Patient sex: F
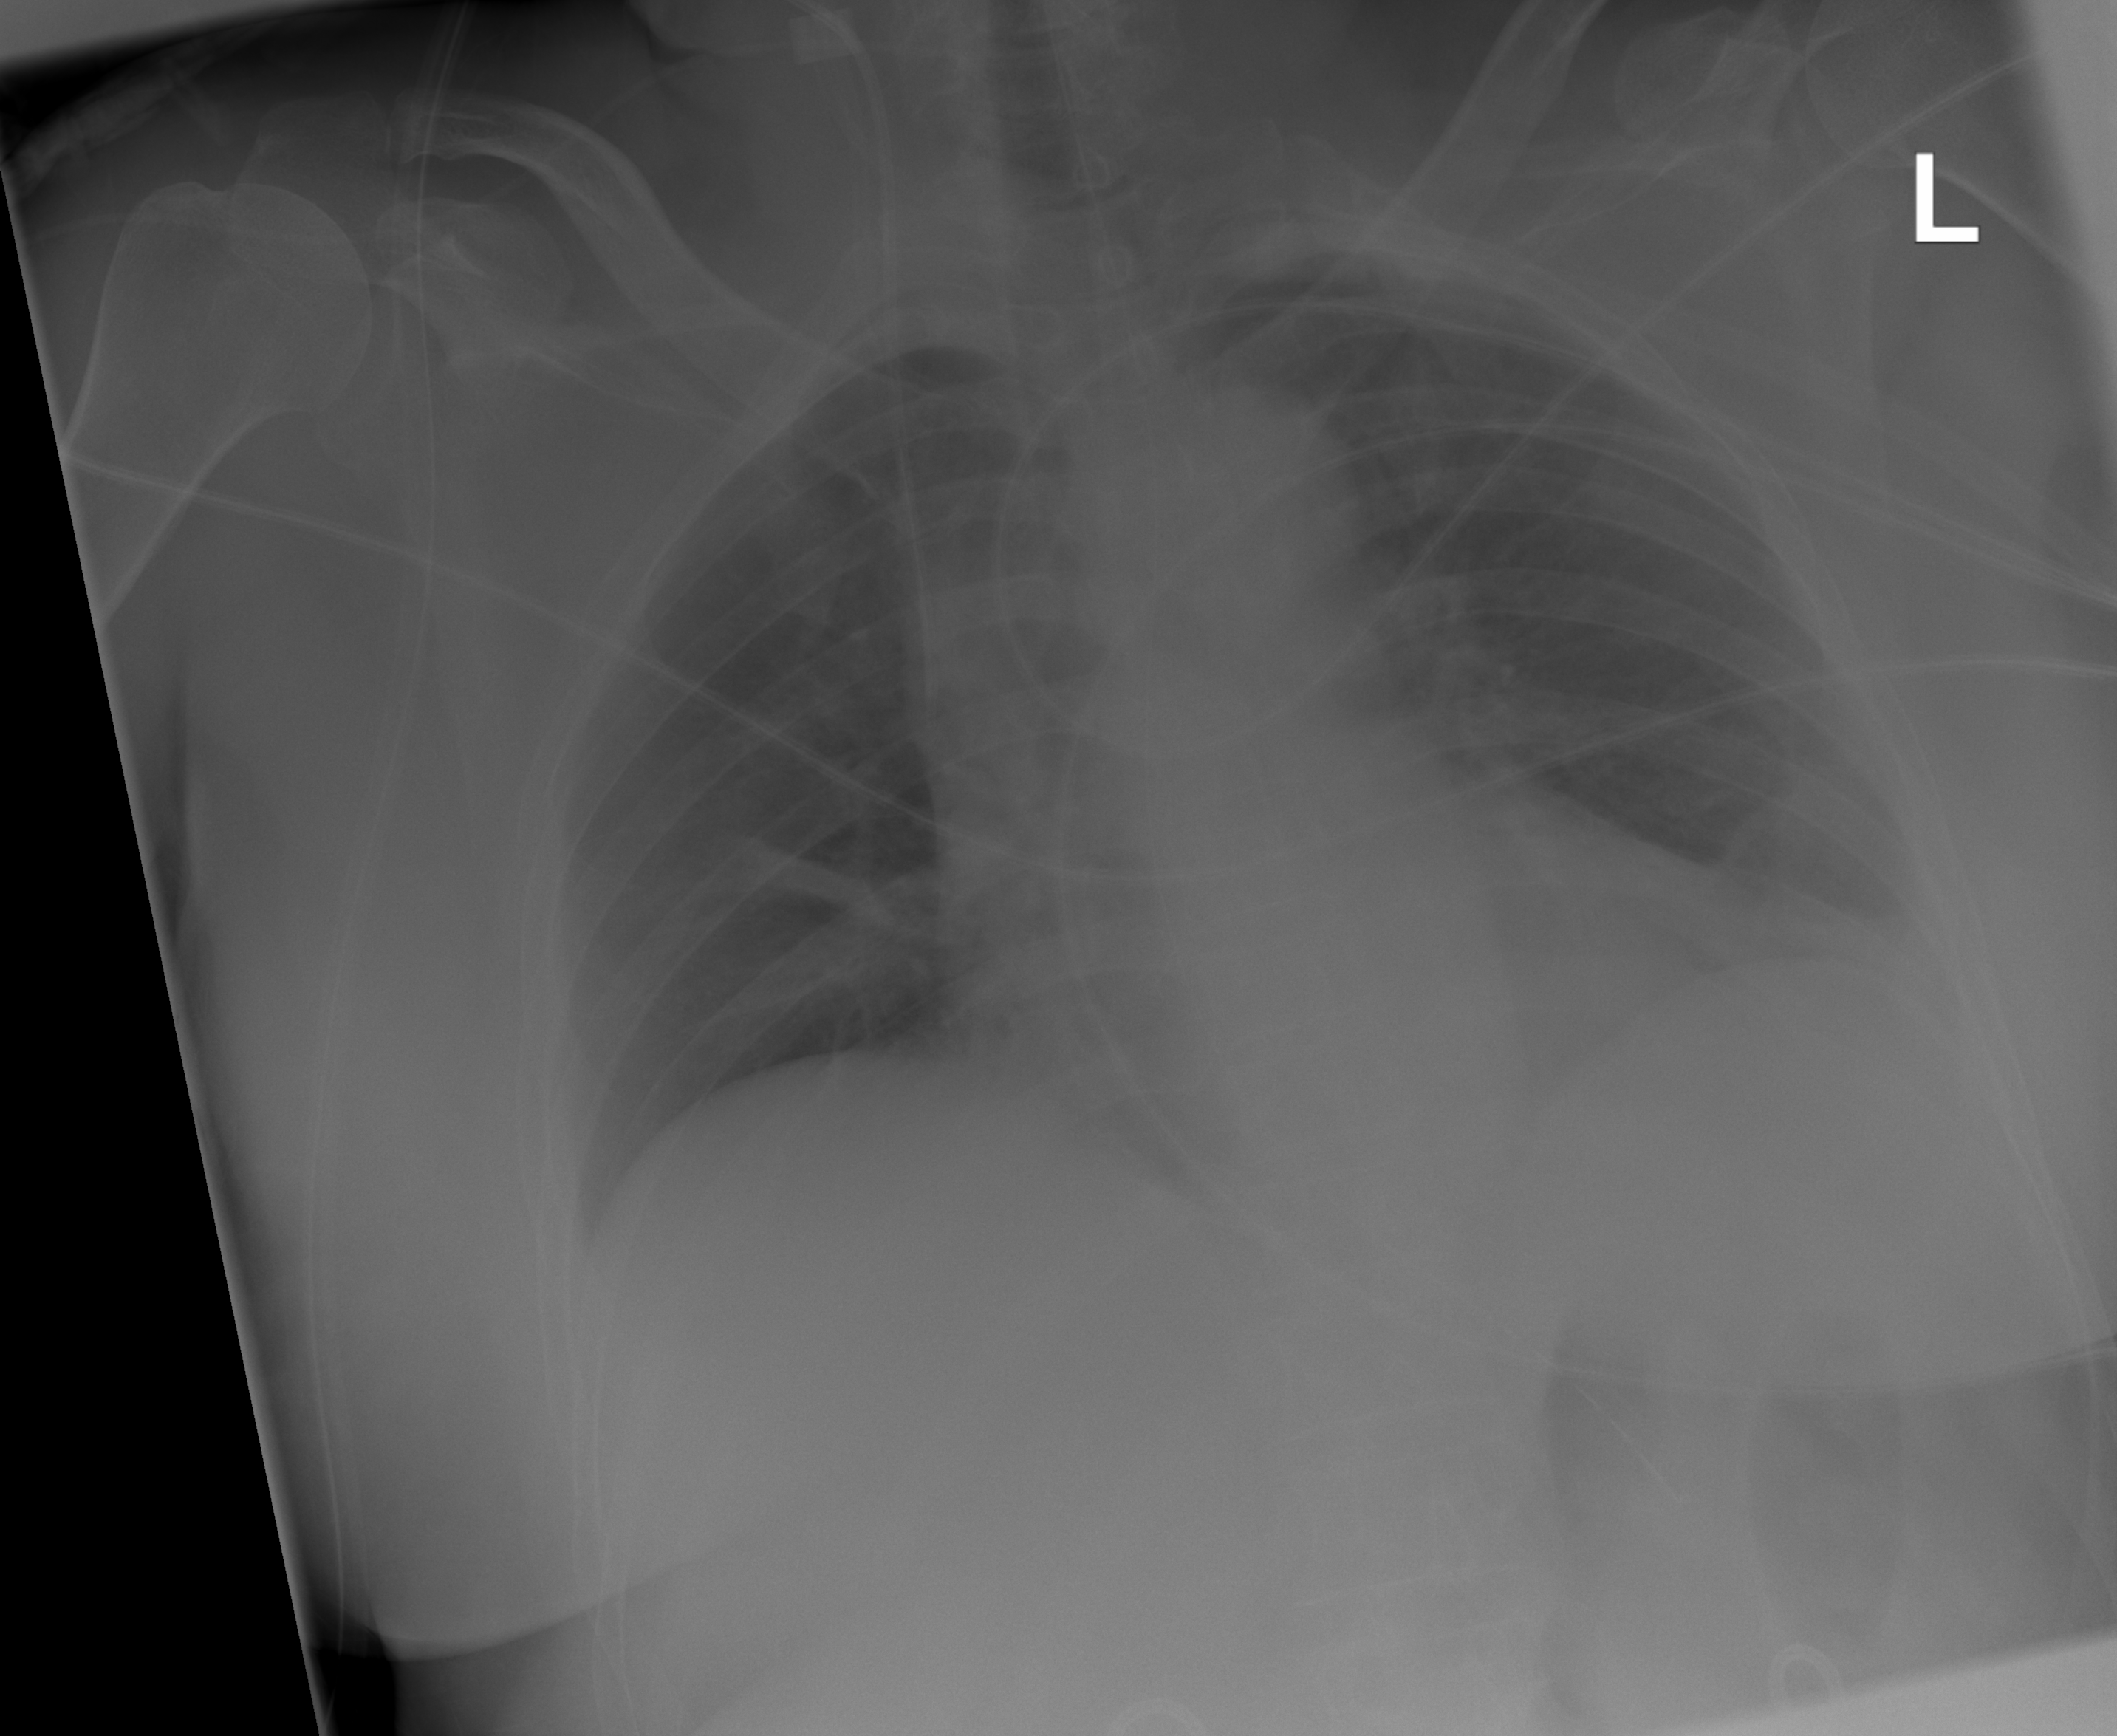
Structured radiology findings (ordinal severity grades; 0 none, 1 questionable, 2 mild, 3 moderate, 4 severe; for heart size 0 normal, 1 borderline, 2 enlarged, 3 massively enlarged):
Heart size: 2
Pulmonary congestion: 0
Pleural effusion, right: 0
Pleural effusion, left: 0
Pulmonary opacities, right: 0
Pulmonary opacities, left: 0
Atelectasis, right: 2
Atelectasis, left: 0